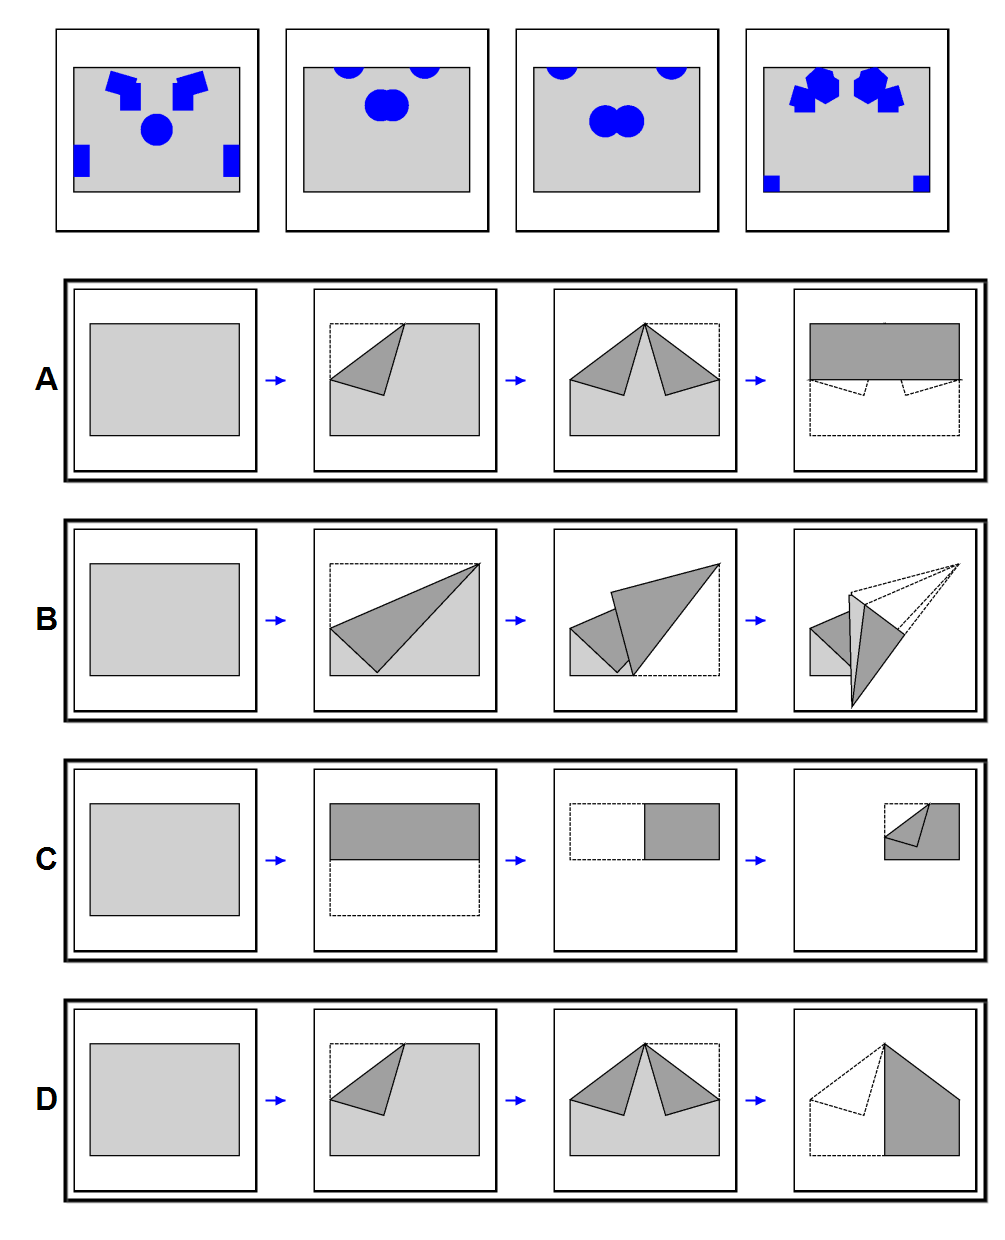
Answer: D